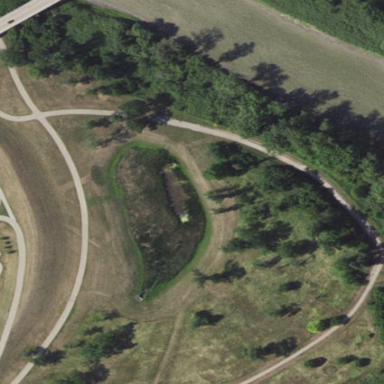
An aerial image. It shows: Park.